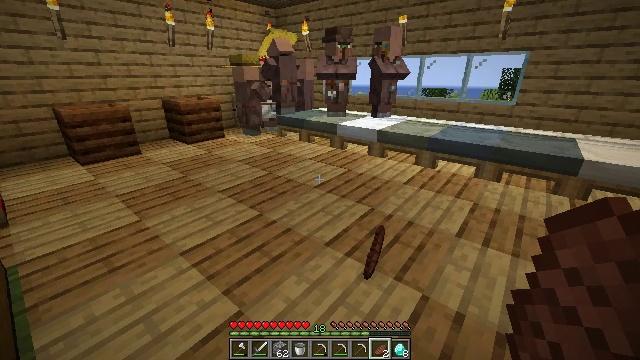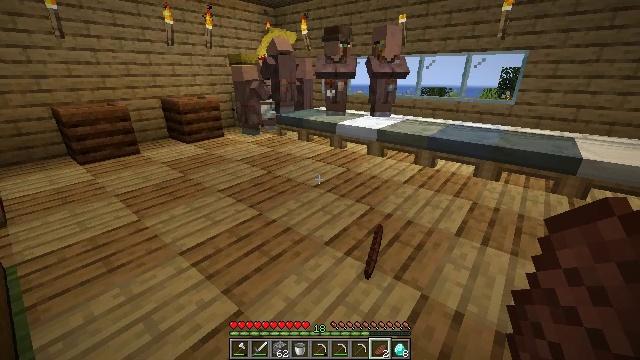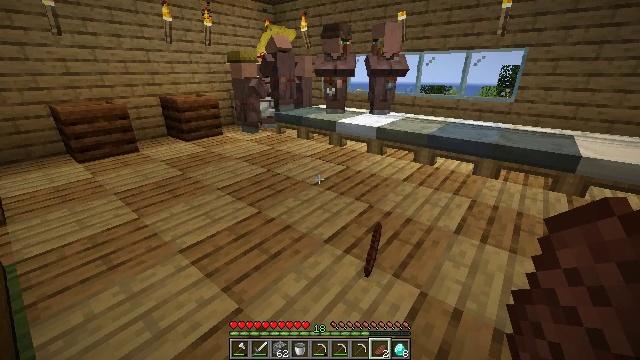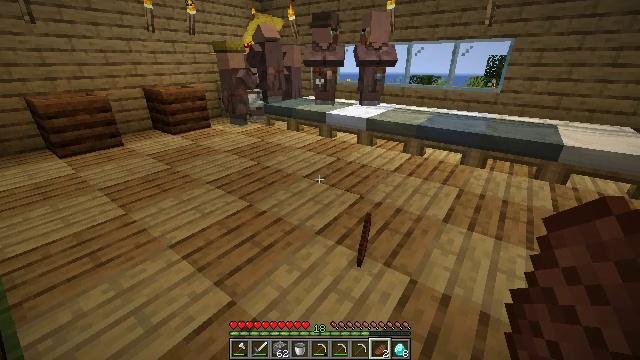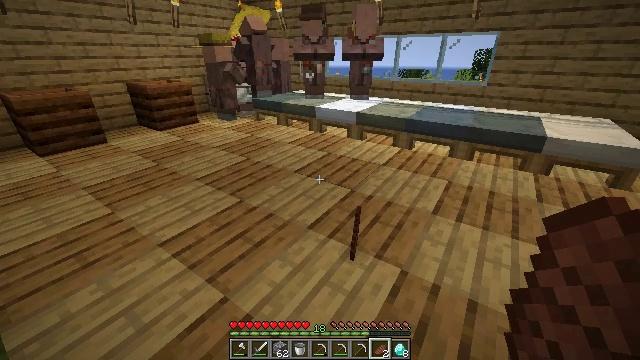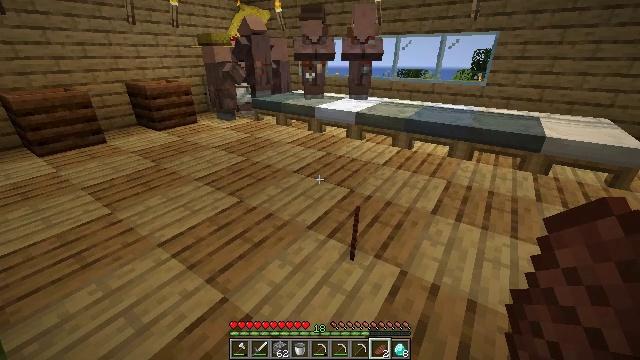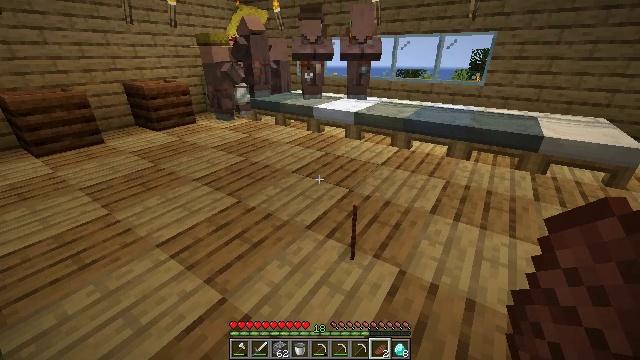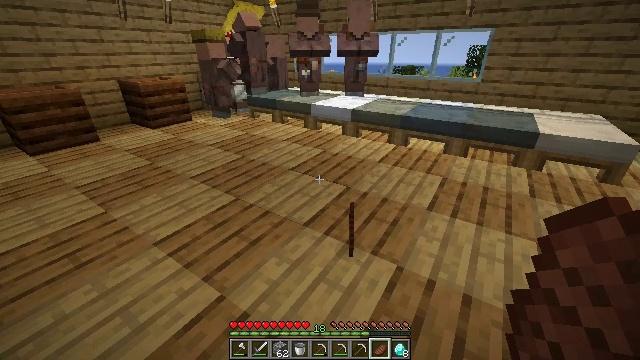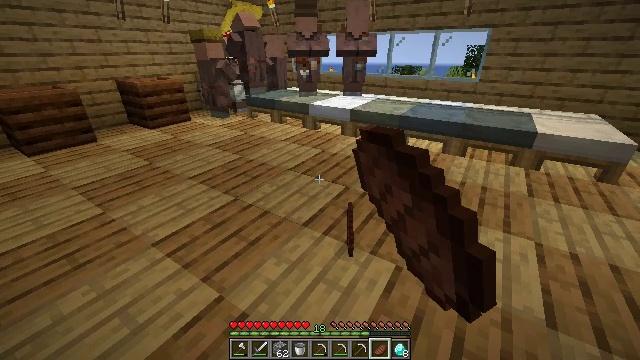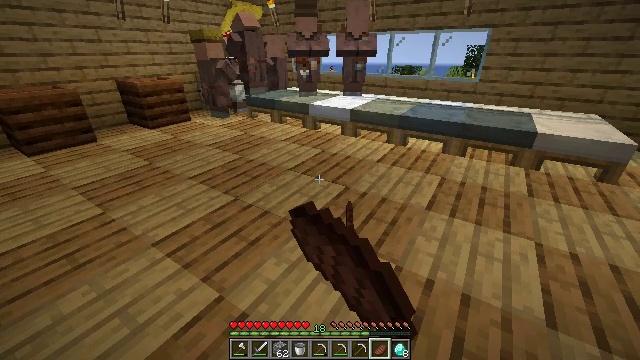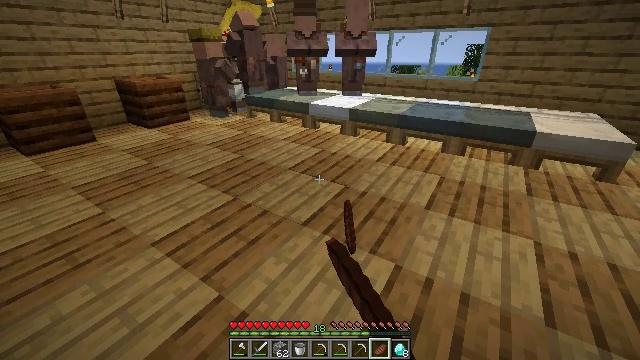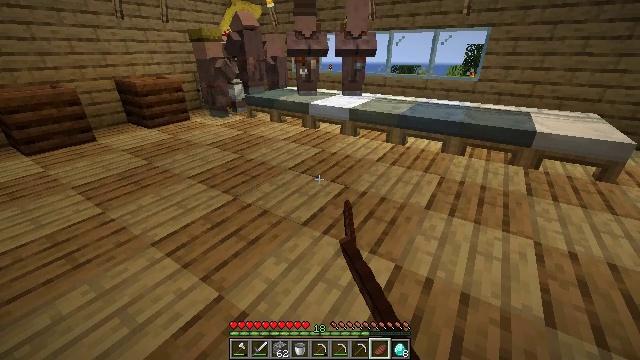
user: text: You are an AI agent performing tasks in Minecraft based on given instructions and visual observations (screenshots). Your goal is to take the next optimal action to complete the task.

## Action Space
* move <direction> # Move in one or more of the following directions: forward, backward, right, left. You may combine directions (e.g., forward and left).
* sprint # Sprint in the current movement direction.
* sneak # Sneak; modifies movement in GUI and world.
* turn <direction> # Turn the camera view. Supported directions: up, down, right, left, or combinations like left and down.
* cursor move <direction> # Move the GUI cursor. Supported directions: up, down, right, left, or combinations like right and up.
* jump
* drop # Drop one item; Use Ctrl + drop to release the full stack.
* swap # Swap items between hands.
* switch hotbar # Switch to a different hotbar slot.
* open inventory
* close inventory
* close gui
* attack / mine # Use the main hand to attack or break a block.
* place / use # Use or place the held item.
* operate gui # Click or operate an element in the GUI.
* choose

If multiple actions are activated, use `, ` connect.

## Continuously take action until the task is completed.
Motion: motion action
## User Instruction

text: Drop a cooked beef.
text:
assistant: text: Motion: no_op
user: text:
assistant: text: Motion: no_op
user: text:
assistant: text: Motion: turn right and down
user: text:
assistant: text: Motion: turn right and down
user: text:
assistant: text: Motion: no_op
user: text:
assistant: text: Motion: no_op
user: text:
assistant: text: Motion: drop
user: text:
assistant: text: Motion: drop
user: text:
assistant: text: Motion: drop
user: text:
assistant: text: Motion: drop
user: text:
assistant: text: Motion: drop
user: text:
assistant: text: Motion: drop